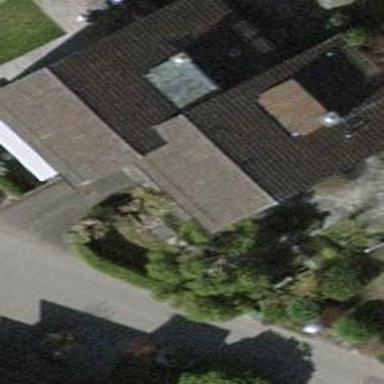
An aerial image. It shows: Building with pitched roof.